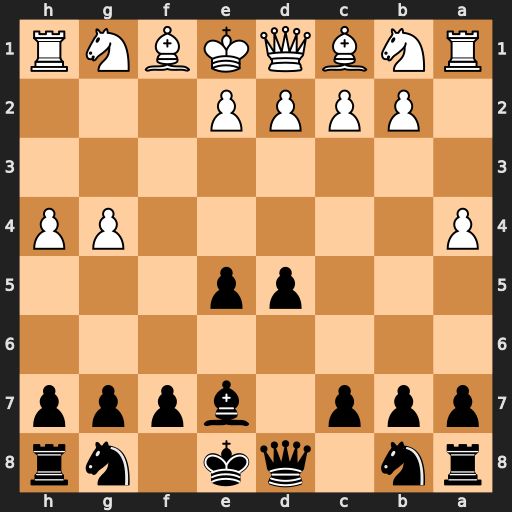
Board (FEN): rn1qk1nr/ppp1bppp/8/3pp3/P5PP/8/1PPPP3/RNBQKBNR
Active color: b
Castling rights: KQkq
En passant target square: -
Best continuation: Bxh4+ Rxh4 Qxh4#